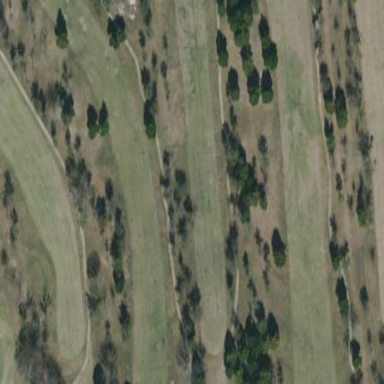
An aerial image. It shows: Golf fairway surrounded by grass.